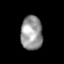
Tissue: skin
Cell type: Epithelial cells
Senescence score: 0.2651
Nuclear area (px): 724
Mean DAPI intensity: 151.972